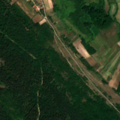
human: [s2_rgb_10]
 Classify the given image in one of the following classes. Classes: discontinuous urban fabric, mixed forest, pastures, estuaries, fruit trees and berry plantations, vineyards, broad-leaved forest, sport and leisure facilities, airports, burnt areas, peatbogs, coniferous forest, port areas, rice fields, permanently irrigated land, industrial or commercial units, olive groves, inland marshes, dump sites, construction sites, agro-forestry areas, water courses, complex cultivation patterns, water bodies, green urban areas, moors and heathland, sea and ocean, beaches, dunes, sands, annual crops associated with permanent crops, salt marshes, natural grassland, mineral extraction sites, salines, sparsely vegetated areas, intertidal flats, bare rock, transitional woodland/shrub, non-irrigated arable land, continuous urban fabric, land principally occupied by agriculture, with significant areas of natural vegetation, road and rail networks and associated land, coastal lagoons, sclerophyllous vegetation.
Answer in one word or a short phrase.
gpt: discontinuous urban fabric, non-irrigated arable land, land principally occupied by agriculture, with significant areas of natural vegetation, broad-leaved forest, coniferous forest, mixed forest, transitional woodland/shrub